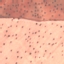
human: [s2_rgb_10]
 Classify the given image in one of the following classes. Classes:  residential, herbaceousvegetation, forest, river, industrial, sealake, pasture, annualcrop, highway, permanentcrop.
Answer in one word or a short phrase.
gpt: PermanentCrop